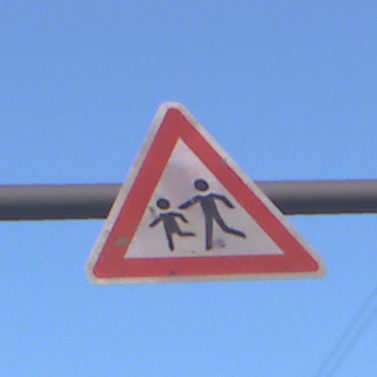
Verkehrszeichen: KinderRechts
Umgebung: Outdoor, RoadRail
Tageszeit: SunriseSunset
Wetter: Clear
Licht: Natural
Jahreszeit: NotSpecified
Kontrast: LowContrast